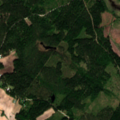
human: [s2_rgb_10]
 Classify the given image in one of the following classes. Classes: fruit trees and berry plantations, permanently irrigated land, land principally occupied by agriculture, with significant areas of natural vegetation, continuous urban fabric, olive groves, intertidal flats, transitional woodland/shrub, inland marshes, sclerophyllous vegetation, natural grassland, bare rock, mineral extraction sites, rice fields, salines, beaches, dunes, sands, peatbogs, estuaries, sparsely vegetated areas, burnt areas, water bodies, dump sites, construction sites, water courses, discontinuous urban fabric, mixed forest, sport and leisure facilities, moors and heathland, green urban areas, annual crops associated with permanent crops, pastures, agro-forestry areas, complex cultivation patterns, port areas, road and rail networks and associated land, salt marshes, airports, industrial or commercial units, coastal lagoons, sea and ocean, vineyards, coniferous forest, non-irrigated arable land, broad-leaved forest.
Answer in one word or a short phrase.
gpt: land principally occupied by agriculture, with significant areas of natural vegetation, coniferous forest, transitional woodland/shrub